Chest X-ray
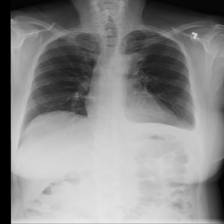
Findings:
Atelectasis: negative
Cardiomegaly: negative
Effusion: negative
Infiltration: negative
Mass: positive
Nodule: negative
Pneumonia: negative
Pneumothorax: negative
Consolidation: negative
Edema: negative
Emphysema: negative
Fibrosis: negative
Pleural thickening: negative
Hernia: negative